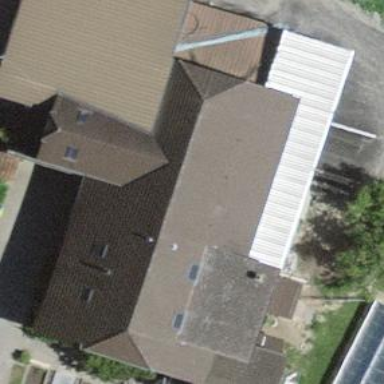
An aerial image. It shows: Farm building.